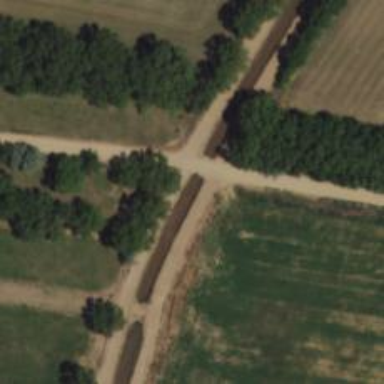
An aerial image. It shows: Canal culvert running through tunnel.